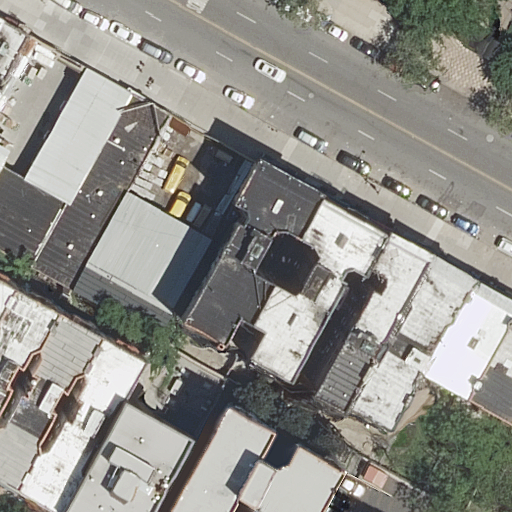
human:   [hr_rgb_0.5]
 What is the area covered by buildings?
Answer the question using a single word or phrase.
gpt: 3708m2

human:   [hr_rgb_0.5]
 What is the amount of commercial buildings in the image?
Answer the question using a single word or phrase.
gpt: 0

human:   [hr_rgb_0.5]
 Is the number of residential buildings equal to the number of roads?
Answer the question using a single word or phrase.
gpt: no

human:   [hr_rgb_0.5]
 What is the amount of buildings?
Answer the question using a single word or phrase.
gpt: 17

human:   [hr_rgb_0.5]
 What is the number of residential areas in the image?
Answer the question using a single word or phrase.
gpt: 1

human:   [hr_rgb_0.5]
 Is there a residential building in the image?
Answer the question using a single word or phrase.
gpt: yes

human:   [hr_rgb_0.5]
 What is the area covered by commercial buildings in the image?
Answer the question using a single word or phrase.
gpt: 0m2

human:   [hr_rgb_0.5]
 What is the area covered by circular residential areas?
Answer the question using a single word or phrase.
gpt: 0m2

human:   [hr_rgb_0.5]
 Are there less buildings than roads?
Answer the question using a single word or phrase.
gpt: no

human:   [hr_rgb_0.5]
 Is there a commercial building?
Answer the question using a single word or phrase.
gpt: no

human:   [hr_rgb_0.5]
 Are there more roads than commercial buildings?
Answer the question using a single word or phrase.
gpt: yes

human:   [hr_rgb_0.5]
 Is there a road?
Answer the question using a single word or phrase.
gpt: yes

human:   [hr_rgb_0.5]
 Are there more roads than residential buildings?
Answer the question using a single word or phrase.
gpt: no

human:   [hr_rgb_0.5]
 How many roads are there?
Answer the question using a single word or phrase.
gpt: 6

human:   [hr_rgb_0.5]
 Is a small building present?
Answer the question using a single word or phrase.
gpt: yes

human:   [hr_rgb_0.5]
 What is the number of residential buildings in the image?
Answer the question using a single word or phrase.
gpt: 17

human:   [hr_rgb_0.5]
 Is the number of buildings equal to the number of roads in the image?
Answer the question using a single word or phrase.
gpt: no

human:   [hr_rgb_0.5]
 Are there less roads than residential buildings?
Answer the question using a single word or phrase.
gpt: yes

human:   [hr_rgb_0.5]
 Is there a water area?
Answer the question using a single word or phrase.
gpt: no

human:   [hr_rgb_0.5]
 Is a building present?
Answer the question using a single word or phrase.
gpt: yes

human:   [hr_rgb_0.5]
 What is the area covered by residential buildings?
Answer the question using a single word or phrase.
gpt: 3708m2

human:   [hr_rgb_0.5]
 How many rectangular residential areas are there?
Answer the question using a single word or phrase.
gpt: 1

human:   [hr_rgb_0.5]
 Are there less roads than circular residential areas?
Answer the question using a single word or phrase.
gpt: no

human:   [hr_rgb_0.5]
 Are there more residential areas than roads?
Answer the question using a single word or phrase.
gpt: no

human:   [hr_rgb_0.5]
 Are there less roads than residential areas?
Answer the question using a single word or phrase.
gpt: no

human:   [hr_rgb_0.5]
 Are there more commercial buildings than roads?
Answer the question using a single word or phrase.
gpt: no

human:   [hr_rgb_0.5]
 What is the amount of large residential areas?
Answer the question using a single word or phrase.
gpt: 1

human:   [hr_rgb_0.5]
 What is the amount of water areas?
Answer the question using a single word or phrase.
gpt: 0

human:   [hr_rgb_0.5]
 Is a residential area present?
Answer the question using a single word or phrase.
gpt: yes

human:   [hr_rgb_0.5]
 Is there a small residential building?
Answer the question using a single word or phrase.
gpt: yes

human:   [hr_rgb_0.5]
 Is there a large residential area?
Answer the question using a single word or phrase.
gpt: yes

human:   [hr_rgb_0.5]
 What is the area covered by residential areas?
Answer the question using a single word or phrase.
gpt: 8869m2

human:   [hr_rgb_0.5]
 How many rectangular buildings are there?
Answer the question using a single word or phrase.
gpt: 9

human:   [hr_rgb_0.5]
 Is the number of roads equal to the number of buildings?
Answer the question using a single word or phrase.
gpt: no

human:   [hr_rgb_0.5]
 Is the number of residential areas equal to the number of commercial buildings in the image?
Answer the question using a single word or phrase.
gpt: no

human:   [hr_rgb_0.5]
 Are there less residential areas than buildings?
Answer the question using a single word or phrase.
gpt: yes

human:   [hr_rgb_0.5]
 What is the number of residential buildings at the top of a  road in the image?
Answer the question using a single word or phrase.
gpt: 14

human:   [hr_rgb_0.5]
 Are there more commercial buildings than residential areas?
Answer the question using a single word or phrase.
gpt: no

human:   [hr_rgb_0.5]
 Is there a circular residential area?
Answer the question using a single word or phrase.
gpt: no

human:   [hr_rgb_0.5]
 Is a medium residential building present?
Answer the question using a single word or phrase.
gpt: yes

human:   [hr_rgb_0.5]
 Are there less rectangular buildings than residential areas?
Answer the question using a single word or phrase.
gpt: no

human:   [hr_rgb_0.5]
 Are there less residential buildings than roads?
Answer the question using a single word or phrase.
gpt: no

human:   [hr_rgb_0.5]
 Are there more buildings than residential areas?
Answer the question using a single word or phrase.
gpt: yes

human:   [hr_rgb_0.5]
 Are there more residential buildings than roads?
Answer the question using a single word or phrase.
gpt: yes

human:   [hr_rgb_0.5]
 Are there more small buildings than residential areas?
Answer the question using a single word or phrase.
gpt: yes

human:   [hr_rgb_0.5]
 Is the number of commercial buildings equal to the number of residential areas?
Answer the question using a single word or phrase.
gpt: no

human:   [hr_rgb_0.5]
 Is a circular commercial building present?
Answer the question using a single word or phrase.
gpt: no

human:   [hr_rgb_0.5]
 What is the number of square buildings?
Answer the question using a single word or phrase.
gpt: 0

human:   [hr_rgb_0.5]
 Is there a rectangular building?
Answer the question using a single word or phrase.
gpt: yes

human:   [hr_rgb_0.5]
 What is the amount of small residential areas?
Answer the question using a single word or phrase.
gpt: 0

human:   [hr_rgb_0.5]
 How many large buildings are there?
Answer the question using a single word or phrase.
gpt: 1

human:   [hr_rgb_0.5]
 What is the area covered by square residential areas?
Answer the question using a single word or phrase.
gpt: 0m2

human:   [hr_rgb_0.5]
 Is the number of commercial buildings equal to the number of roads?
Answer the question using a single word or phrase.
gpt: no

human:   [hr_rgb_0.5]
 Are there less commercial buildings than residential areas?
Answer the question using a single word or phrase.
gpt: yes

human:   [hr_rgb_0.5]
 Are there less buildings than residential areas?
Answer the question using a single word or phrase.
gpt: no

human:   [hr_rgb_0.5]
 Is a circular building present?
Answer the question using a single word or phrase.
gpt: no

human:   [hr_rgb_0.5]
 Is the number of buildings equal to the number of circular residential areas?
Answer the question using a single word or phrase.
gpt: no

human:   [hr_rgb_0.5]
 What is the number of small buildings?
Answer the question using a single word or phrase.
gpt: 5

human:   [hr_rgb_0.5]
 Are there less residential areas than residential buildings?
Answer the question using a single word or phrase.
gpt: yes

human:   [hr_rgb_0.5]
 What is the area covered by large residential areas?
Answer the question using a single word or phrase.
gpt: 8869m2

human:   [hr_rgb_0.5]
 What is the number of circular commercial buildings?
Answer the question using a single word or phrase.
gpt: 0

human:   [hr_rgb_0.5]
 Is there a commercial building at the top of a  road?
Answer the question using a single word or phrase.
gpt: no

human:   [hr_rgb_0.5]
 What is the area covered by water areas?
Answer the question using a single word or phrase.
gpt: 0m2

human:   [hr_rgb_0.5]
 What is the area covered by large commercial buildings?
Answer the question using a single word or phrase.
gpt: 0m2